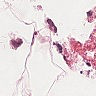
Metastatic tissue present: no